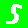
Digit: 5